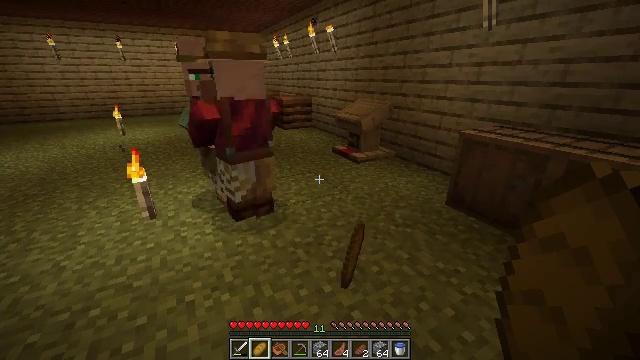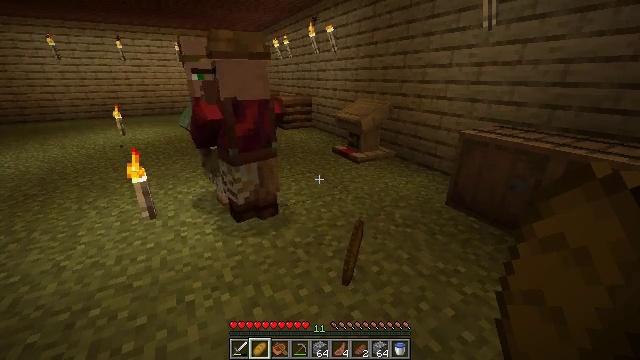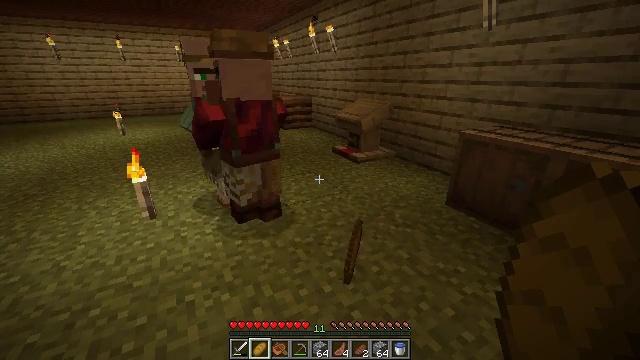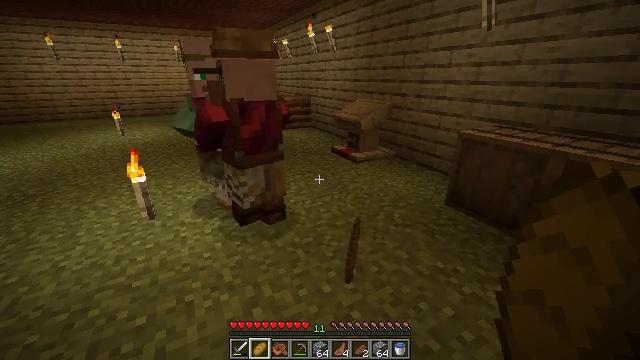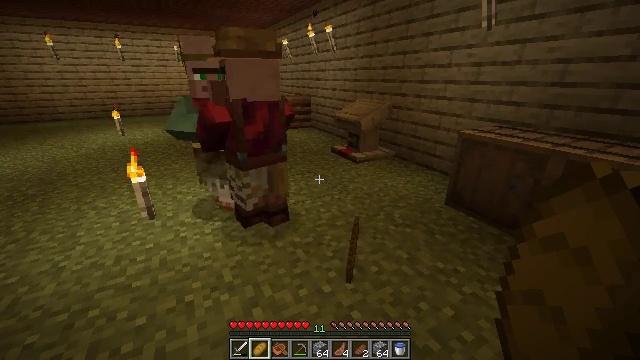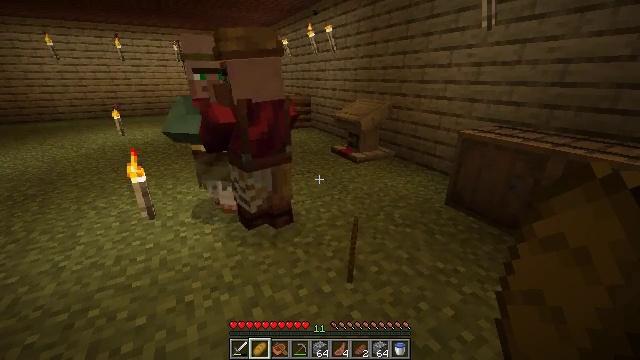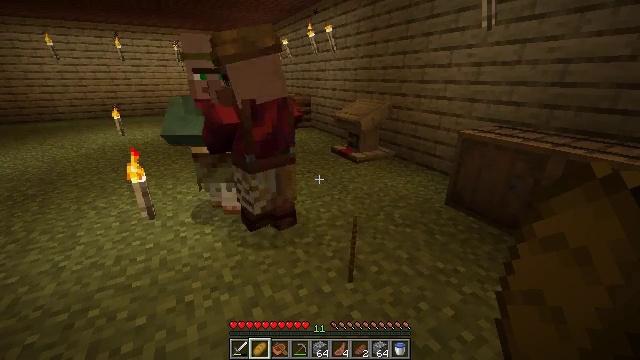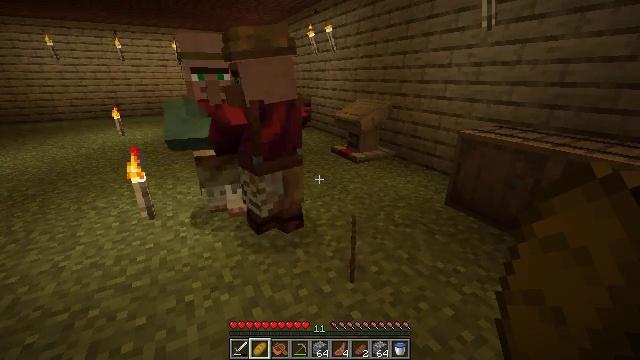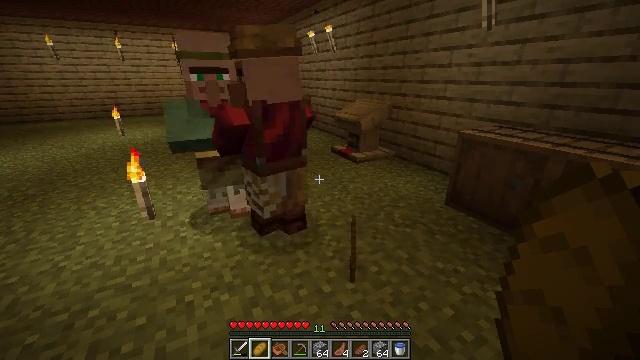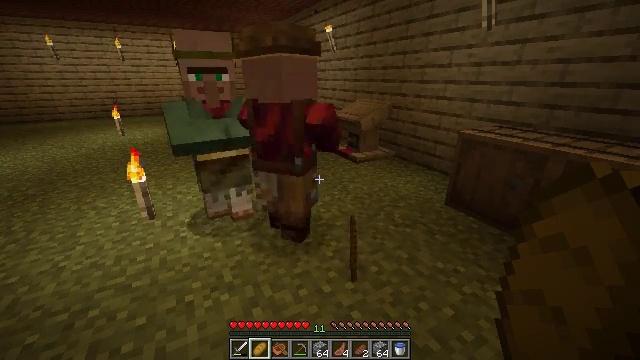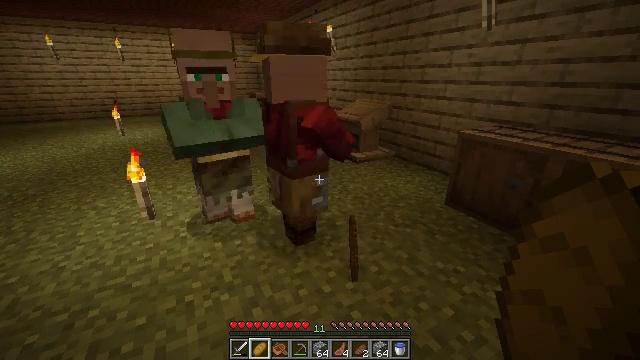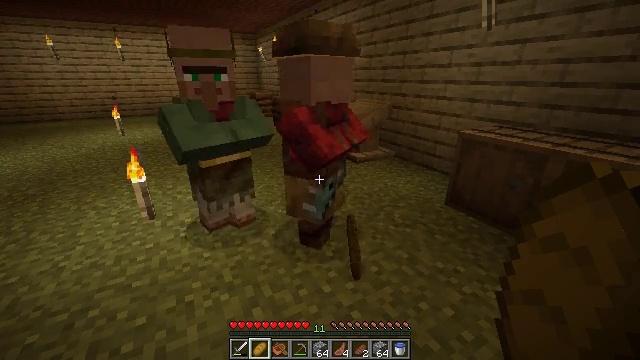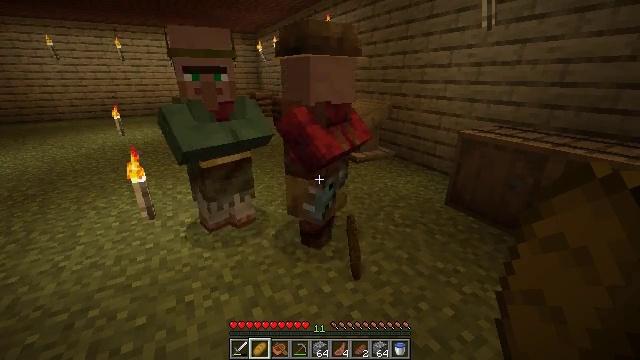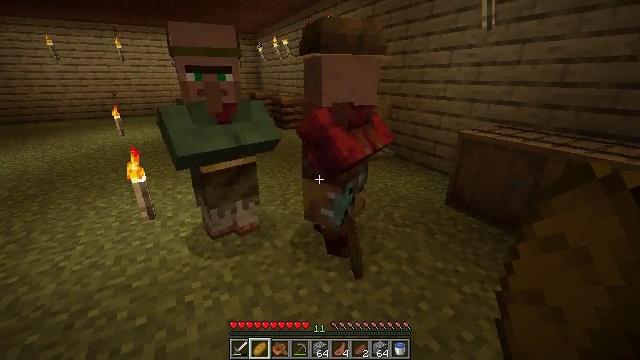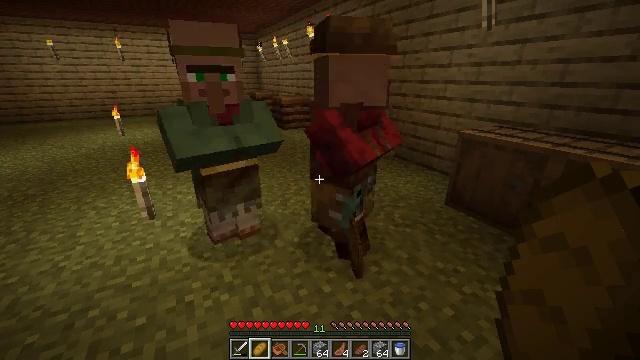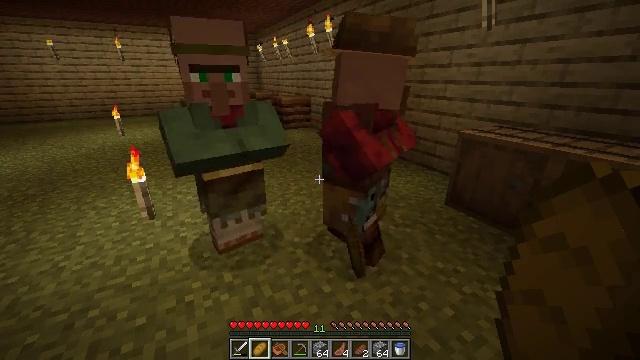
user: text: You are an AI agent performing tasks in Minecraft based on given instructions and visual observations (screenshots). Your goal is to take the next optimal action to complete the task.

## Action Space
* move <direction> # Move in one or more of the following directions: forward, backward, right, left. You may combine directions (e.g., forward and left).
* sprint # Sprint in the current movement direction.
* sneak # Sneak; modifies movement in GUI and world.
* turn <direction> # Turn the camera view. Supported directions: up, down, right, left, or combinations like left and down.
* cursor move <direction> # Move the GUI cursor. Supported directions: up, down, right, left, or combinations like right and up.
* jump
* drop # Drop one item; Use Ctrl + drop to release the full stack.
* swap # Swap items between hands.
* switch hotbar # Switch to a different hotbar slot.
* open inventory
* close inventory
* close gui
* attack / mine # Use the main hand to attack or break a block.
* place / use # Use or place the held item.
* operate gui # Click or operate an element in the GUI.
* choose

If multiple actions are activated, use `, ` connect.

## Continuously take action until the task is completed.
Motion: motion action
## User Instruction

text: Remove a bread from the inventory.
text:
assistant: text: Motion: no_op
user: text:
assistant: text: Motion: no_op
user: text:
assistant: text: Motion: no_op
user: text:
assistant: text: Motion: no_op
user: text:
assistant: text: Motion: no_op
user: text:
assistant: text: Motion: no_op
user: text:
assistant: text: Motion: no_op
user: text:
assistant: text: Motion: no_op
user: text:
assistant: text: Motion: no_op
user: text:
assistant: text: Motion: no_op
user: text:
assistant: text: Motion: no_op
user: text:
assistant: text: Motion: no_op
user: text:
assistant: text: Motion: no_op
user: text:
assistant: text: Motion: no_op
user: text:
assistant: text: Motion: no_op
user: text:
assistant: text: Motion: no_op
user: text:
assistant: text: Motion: no_op
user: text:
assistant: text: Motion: no_op
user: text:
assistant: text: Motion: no_op
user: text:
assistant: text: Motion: no_op
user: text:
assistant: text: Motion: no_op
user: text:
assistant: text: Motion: no_op
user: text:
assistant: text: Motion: no_op
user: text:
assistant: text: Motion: no_op
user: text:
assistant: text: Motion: no_op
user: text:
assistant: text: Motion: no_op
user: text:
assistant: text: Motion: no_op
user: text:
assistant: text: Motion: turn left
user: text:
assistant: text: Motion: no_op
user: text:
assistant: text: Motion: no_op